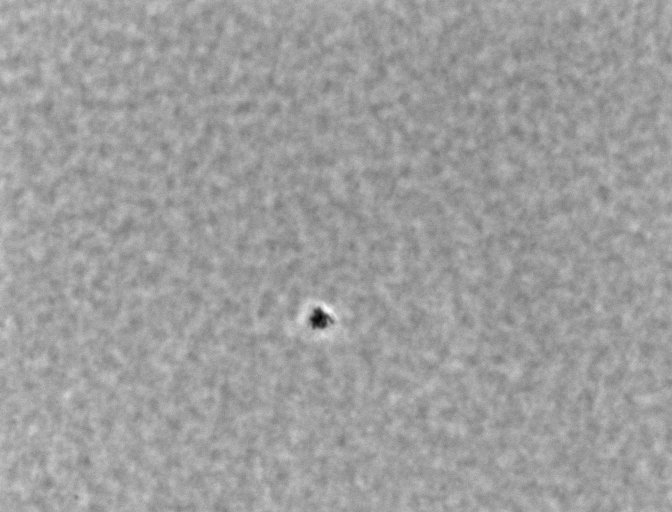
Phase contrast microscopy, 60x objective, 3 h incubation